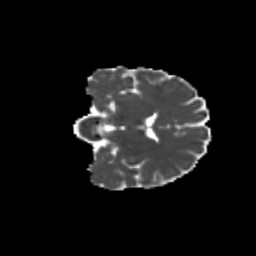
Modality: MD
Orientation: coronal
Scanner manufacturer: siemens
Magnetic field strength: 3 T
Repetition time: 9.2 s
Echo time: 0.084 s